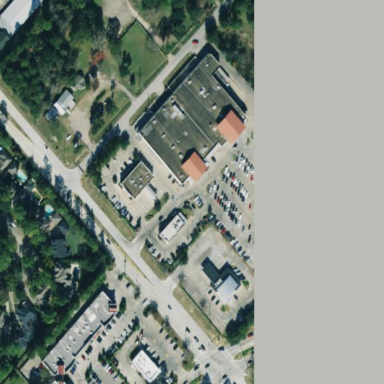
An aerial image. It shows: Retail building.